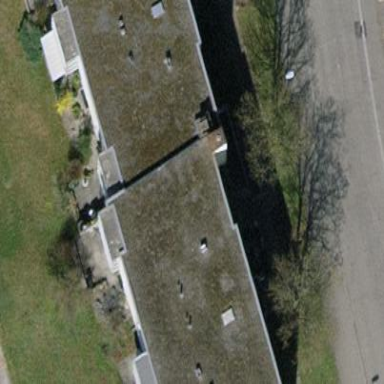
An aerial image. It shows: View of apartment building.